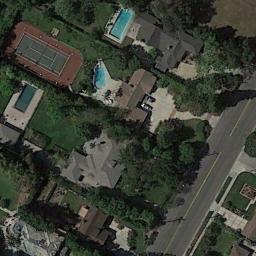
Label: tennis_court